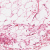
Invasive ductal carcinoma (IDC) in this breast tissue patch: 0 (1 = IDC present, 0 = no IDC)